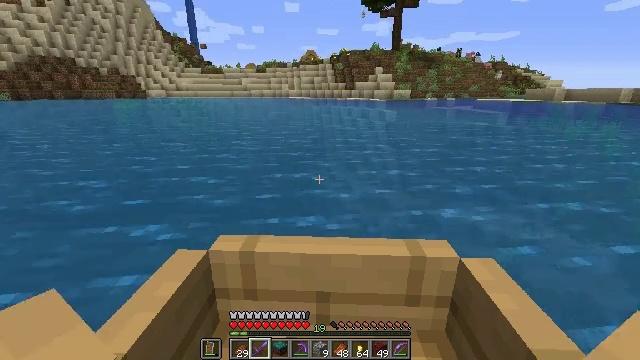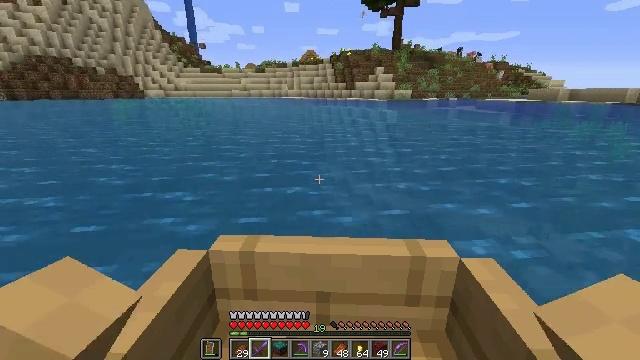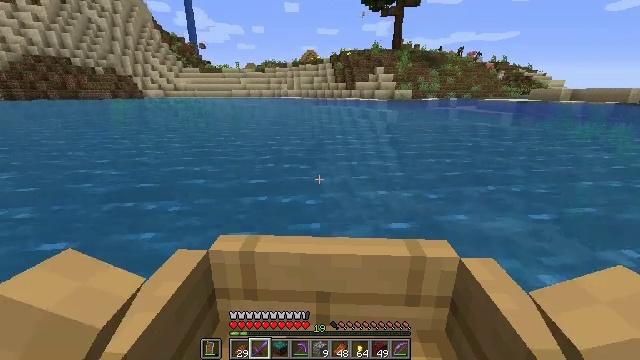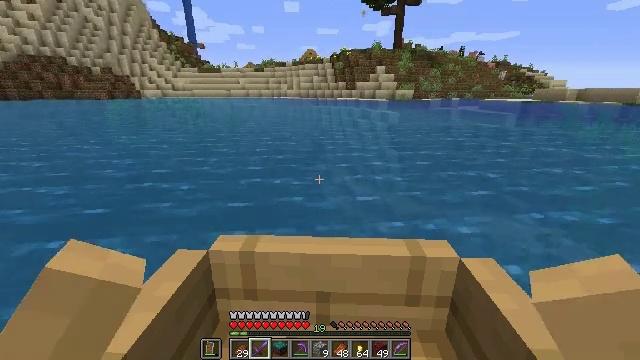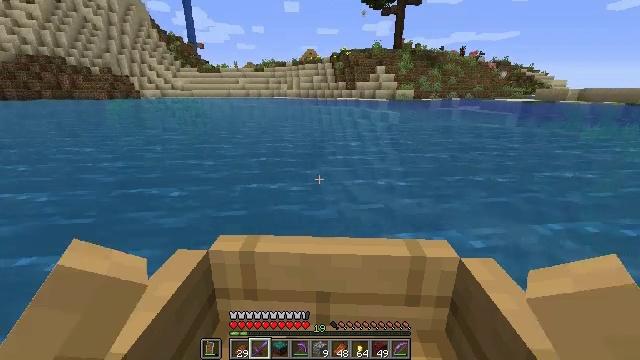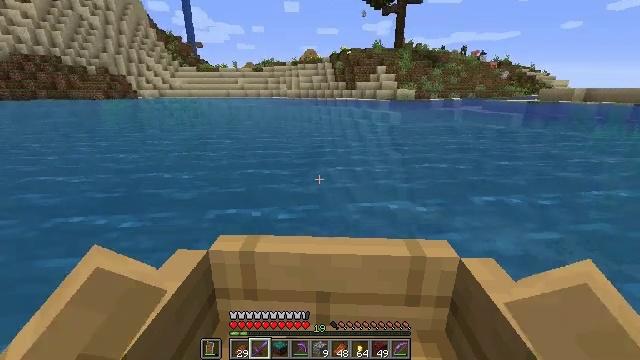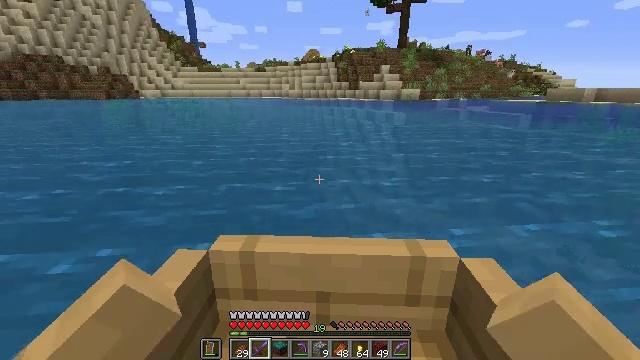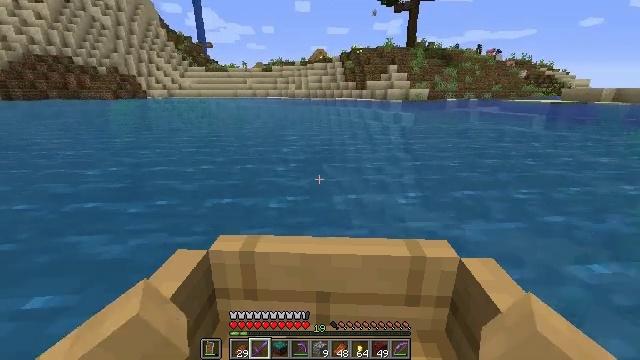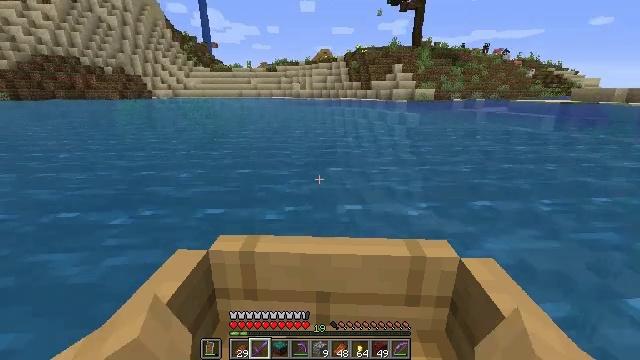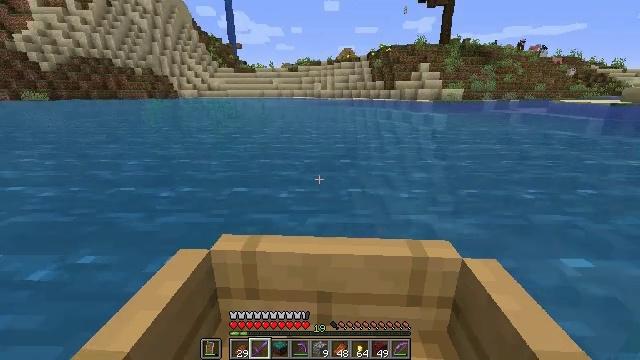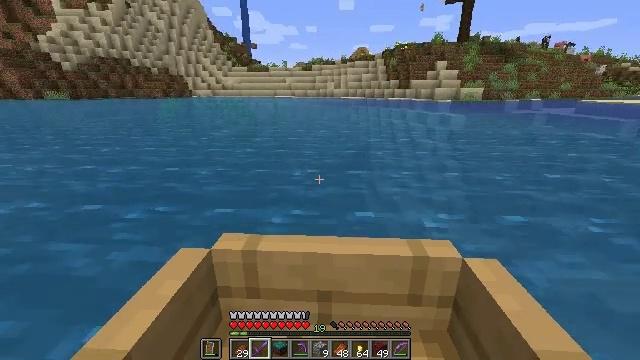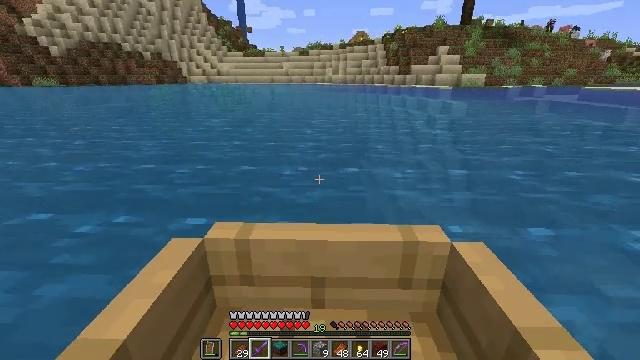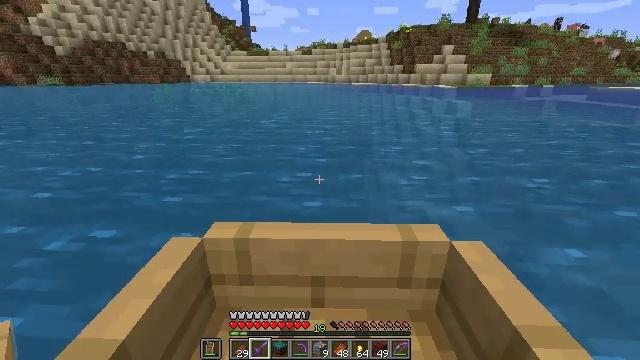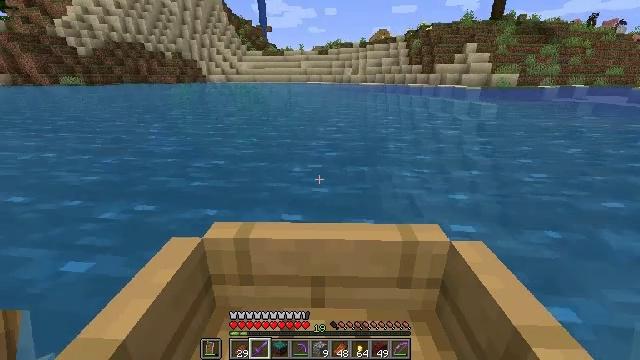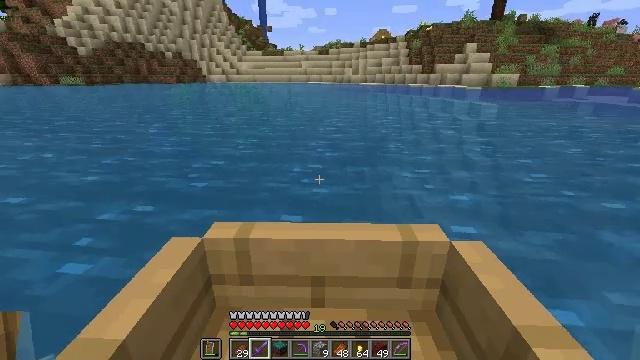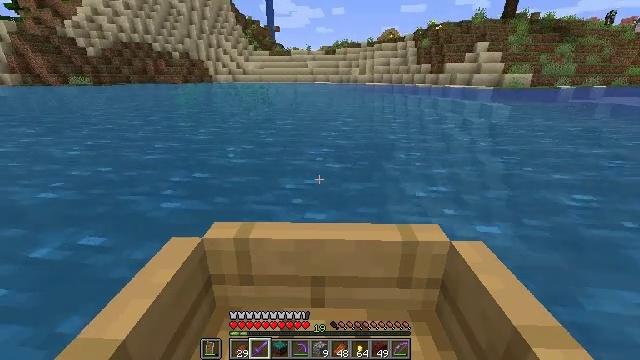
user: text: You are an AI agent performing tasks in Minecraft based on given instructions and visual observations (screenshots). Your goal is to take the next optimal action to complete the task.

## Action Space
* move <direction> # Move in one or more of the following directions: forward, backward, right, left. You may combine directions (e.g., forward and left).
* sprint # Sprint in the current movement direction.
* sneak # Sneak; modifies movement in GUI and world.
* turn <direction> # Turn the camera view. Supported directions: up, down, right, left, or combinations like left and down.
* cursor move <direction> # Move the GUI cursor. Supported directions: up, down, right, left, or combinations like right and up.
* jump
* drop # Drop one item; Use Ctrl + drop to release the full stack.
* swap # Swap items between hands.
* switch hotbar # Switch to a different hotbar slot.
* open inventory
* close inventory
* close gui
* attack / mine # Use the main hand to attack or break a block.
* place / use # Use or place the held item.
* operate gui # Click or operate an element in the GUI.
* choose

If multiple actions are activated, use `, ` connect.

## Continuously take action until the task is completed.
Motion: motion action
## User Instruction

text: Gather tall grass by hitting it.
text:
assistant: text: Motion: move forward
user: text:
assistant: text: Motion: move forward
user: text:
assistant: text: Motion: move forward
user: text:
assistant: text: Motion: move forward
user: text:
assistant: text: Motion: move forward and move left
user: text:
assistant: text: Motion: move forward and move left
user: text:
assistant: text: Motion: move forward and move left
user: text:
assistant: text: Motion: move forward
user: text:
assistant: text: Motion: move forward
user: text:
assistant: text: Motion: move forward
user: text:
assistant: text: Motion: move forward, turn right and down
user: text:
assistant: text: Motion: move forward
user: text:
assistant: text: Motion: move forward
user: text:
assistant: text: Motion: move forward
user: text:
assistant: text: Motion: move forward
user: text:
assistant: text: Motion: move forward
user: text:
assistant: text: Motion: move forward
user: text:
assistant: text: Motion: move forward
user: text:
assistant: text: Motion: move forward
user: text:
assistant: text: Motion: move forward
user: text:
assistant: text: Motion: move forward
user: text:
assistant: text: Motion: move forward, turn up
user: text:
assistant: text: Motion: move forward
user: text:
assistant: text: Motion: move forward
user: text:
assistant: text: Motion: move forward
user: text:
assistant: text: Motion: move forward
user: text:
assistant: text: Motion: move forward
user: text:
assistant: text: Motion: move forward
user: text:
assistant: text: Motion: move forward, turn left
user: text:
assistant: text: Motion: move forward, turn left